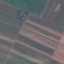
Land use / land cover: AnnualCrop